Question: How many InterLink IDs are there?
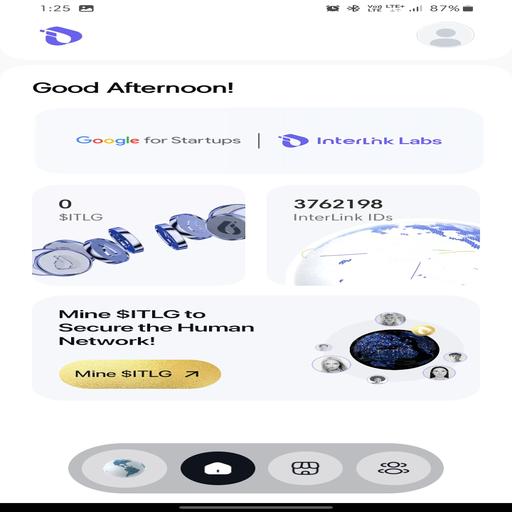
Answer: 3762198